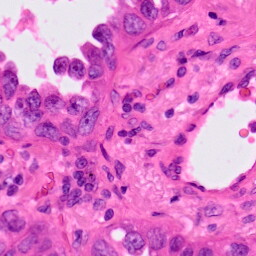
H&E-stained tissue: Lung